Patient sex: F
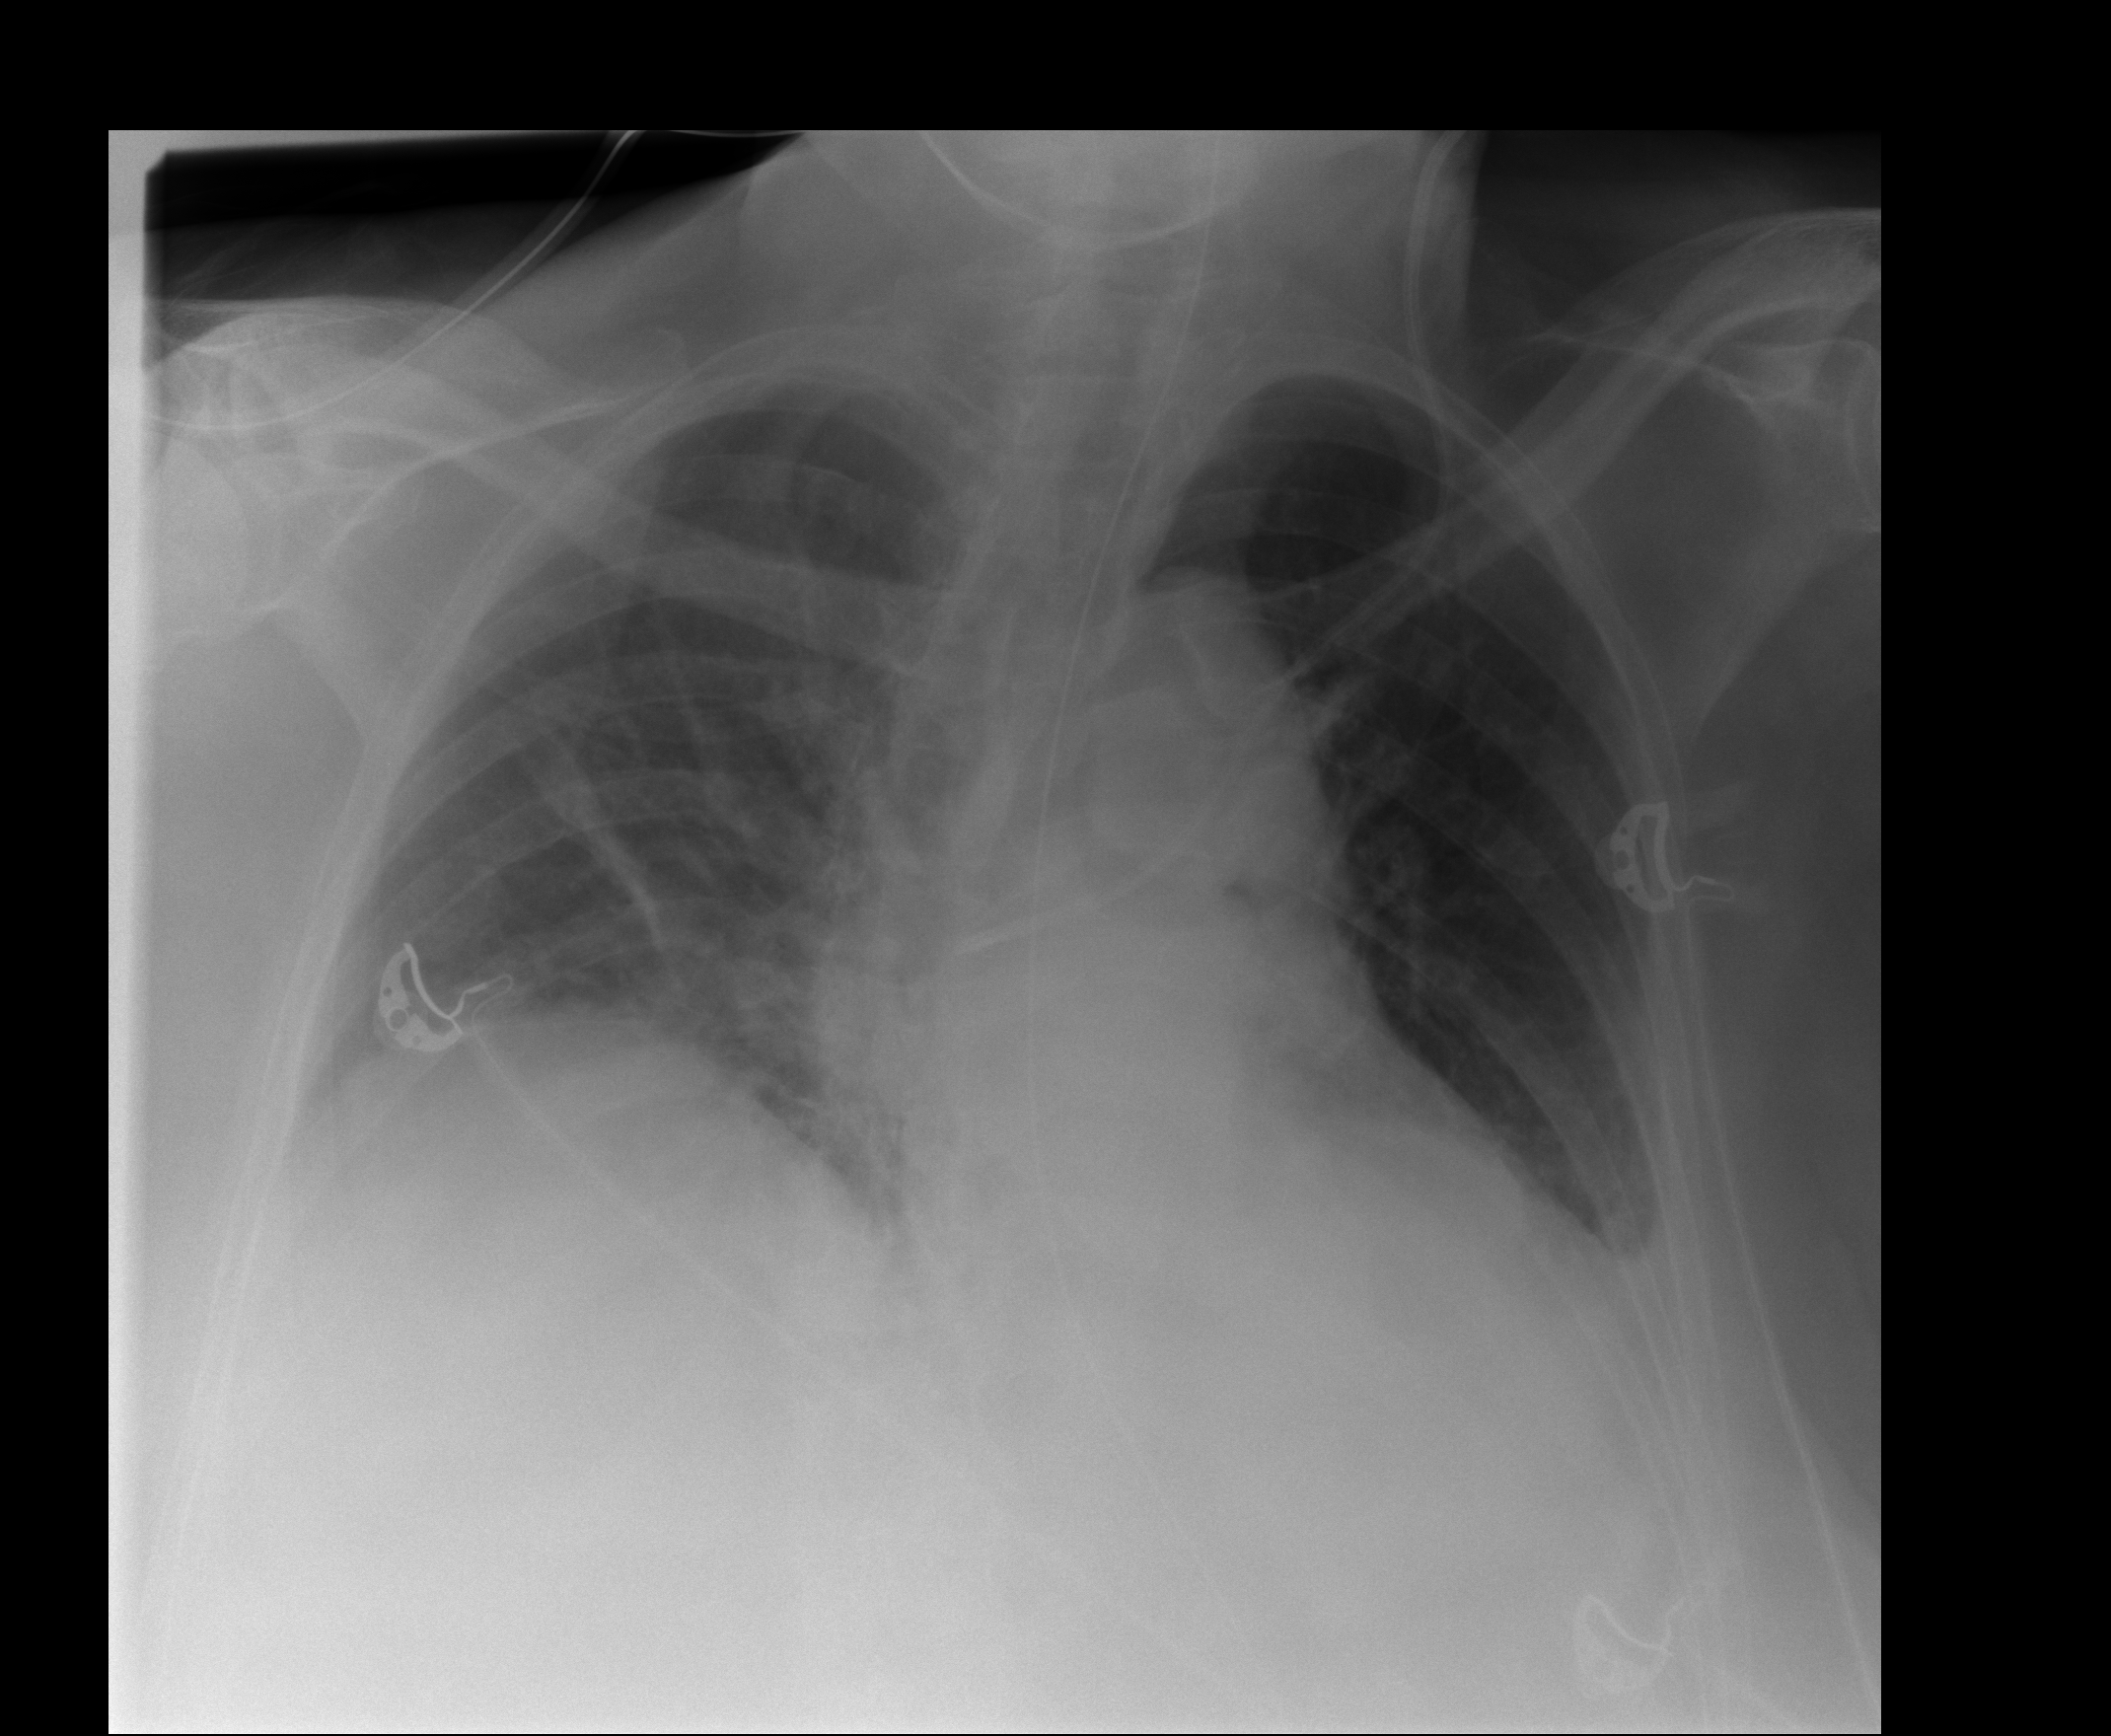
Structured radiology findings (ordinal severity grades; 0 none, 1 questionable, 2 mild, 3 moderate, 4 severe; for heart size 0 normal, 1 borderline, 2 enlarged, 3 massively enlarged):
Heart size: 0
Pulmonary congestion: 0
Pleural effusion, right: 0
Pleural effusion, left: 2
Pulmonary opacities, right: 0
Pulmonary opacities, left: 0
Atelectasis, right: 3
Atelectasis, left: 2